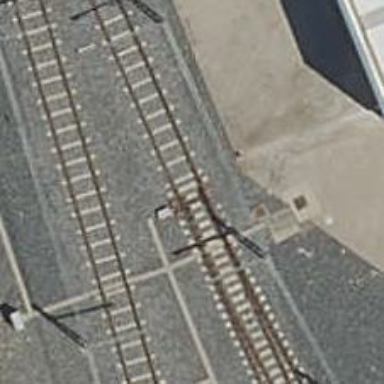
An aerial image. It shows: Railway switch.